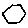
Label: hexagon